Group 1:
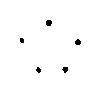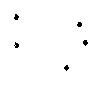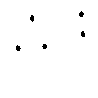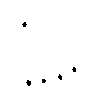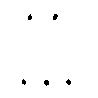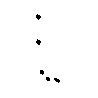
Group 2:
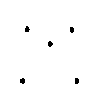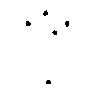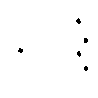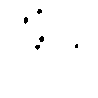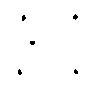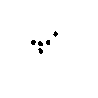
Rule separating the two groups: No dot well within the convex hull vs. at least one dot well within the convex hull.
Concepts: convex_hull, existence, imagined_entity, imagined_shape
Author: Douglas R. Hofstadter